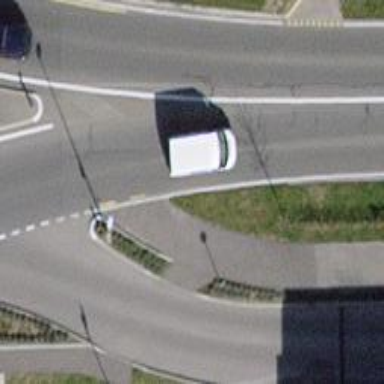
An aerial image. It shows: Asphalt cycleway.